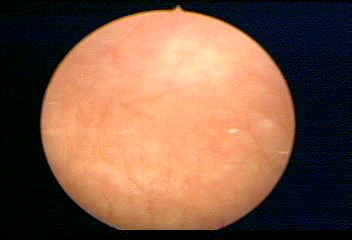
Modality: WLC
Class: Normal mucosa
Bladder cancer association: No